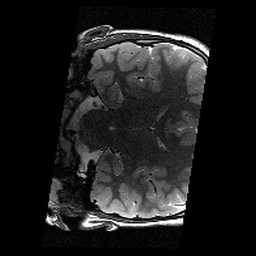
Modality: T2w
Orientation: coronal
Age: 12
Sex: male
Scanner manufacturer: siemens
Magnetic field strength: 3 T
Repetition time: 9.23 s
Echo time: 0.067 s